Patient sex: M
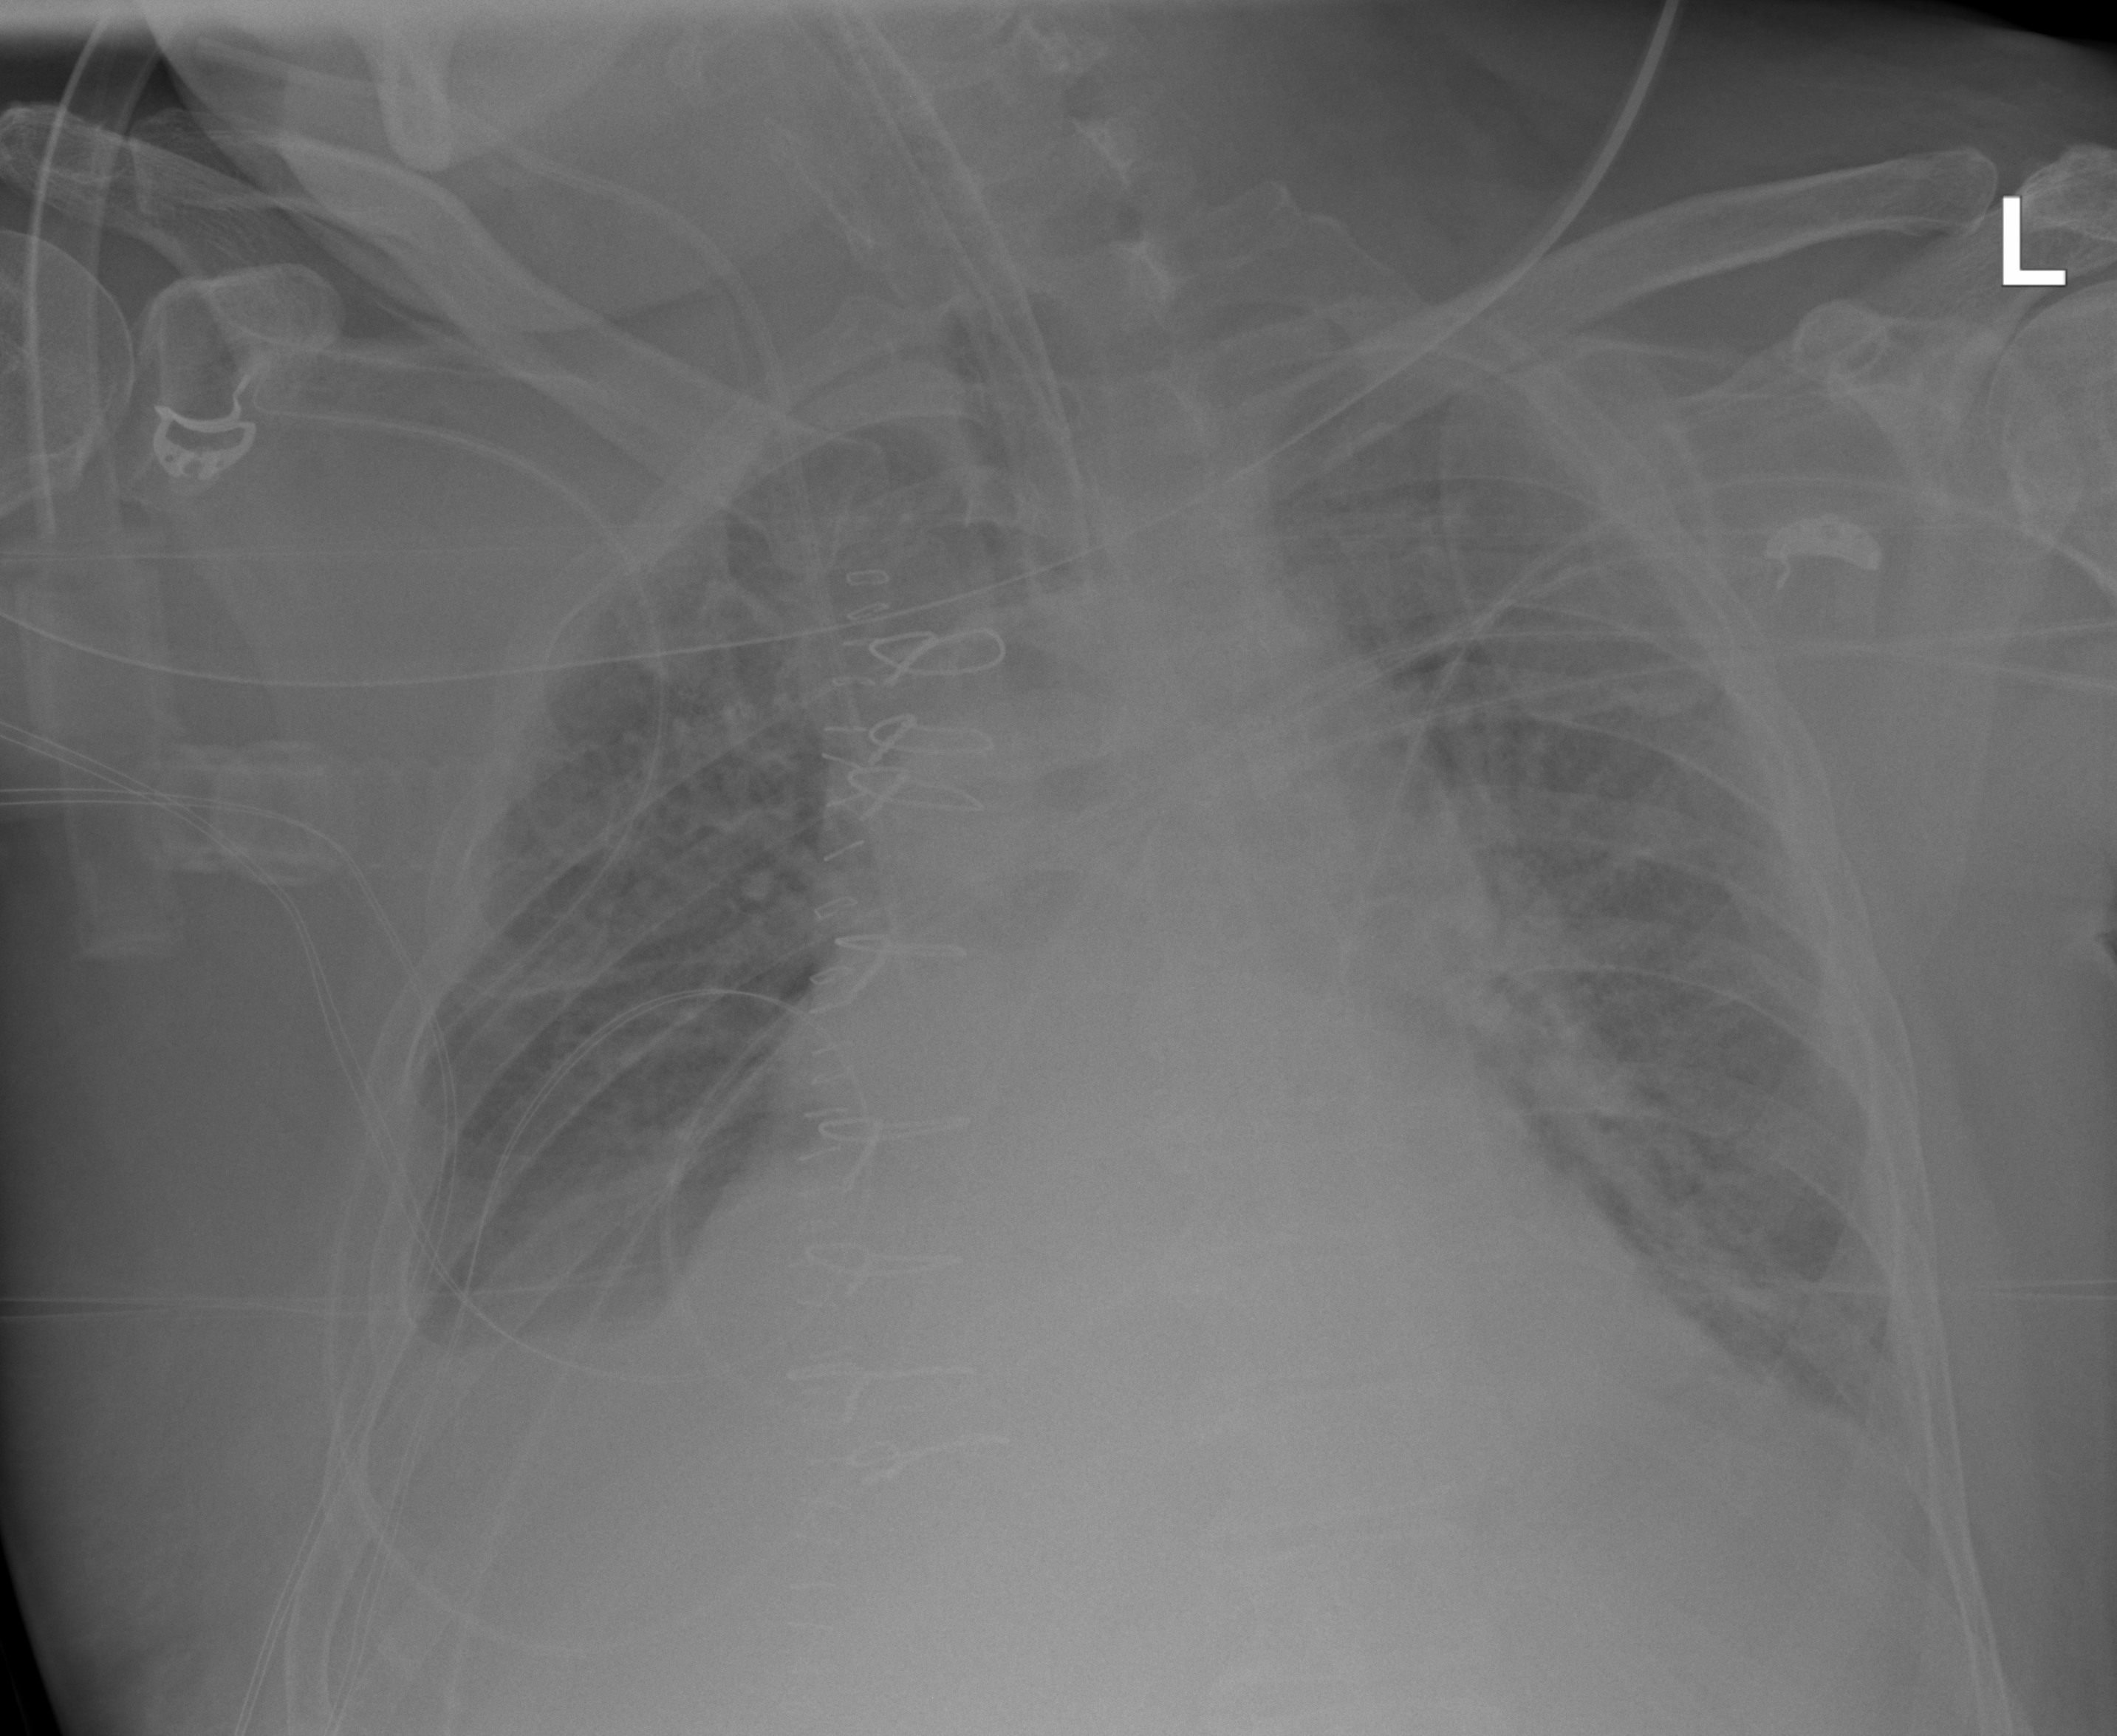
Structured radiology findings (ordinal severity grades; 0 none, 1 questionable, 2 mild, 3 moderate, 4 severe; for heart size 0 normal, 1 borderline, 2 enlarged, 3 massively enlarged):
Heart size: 1
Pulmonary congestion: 2
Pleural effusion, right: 3
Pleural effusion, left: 2
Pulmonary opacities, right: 2
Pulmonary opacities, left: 2
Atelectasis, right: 3
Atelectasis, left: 2